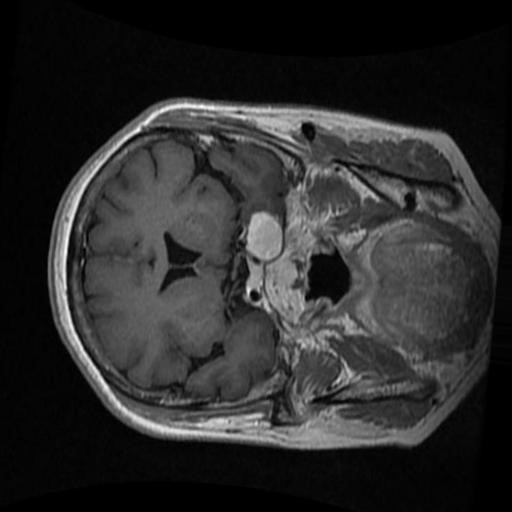
Label: brain_menin